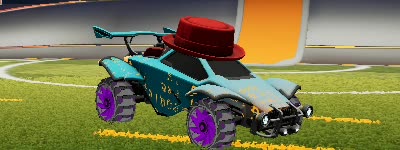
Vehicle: octane